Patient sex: F
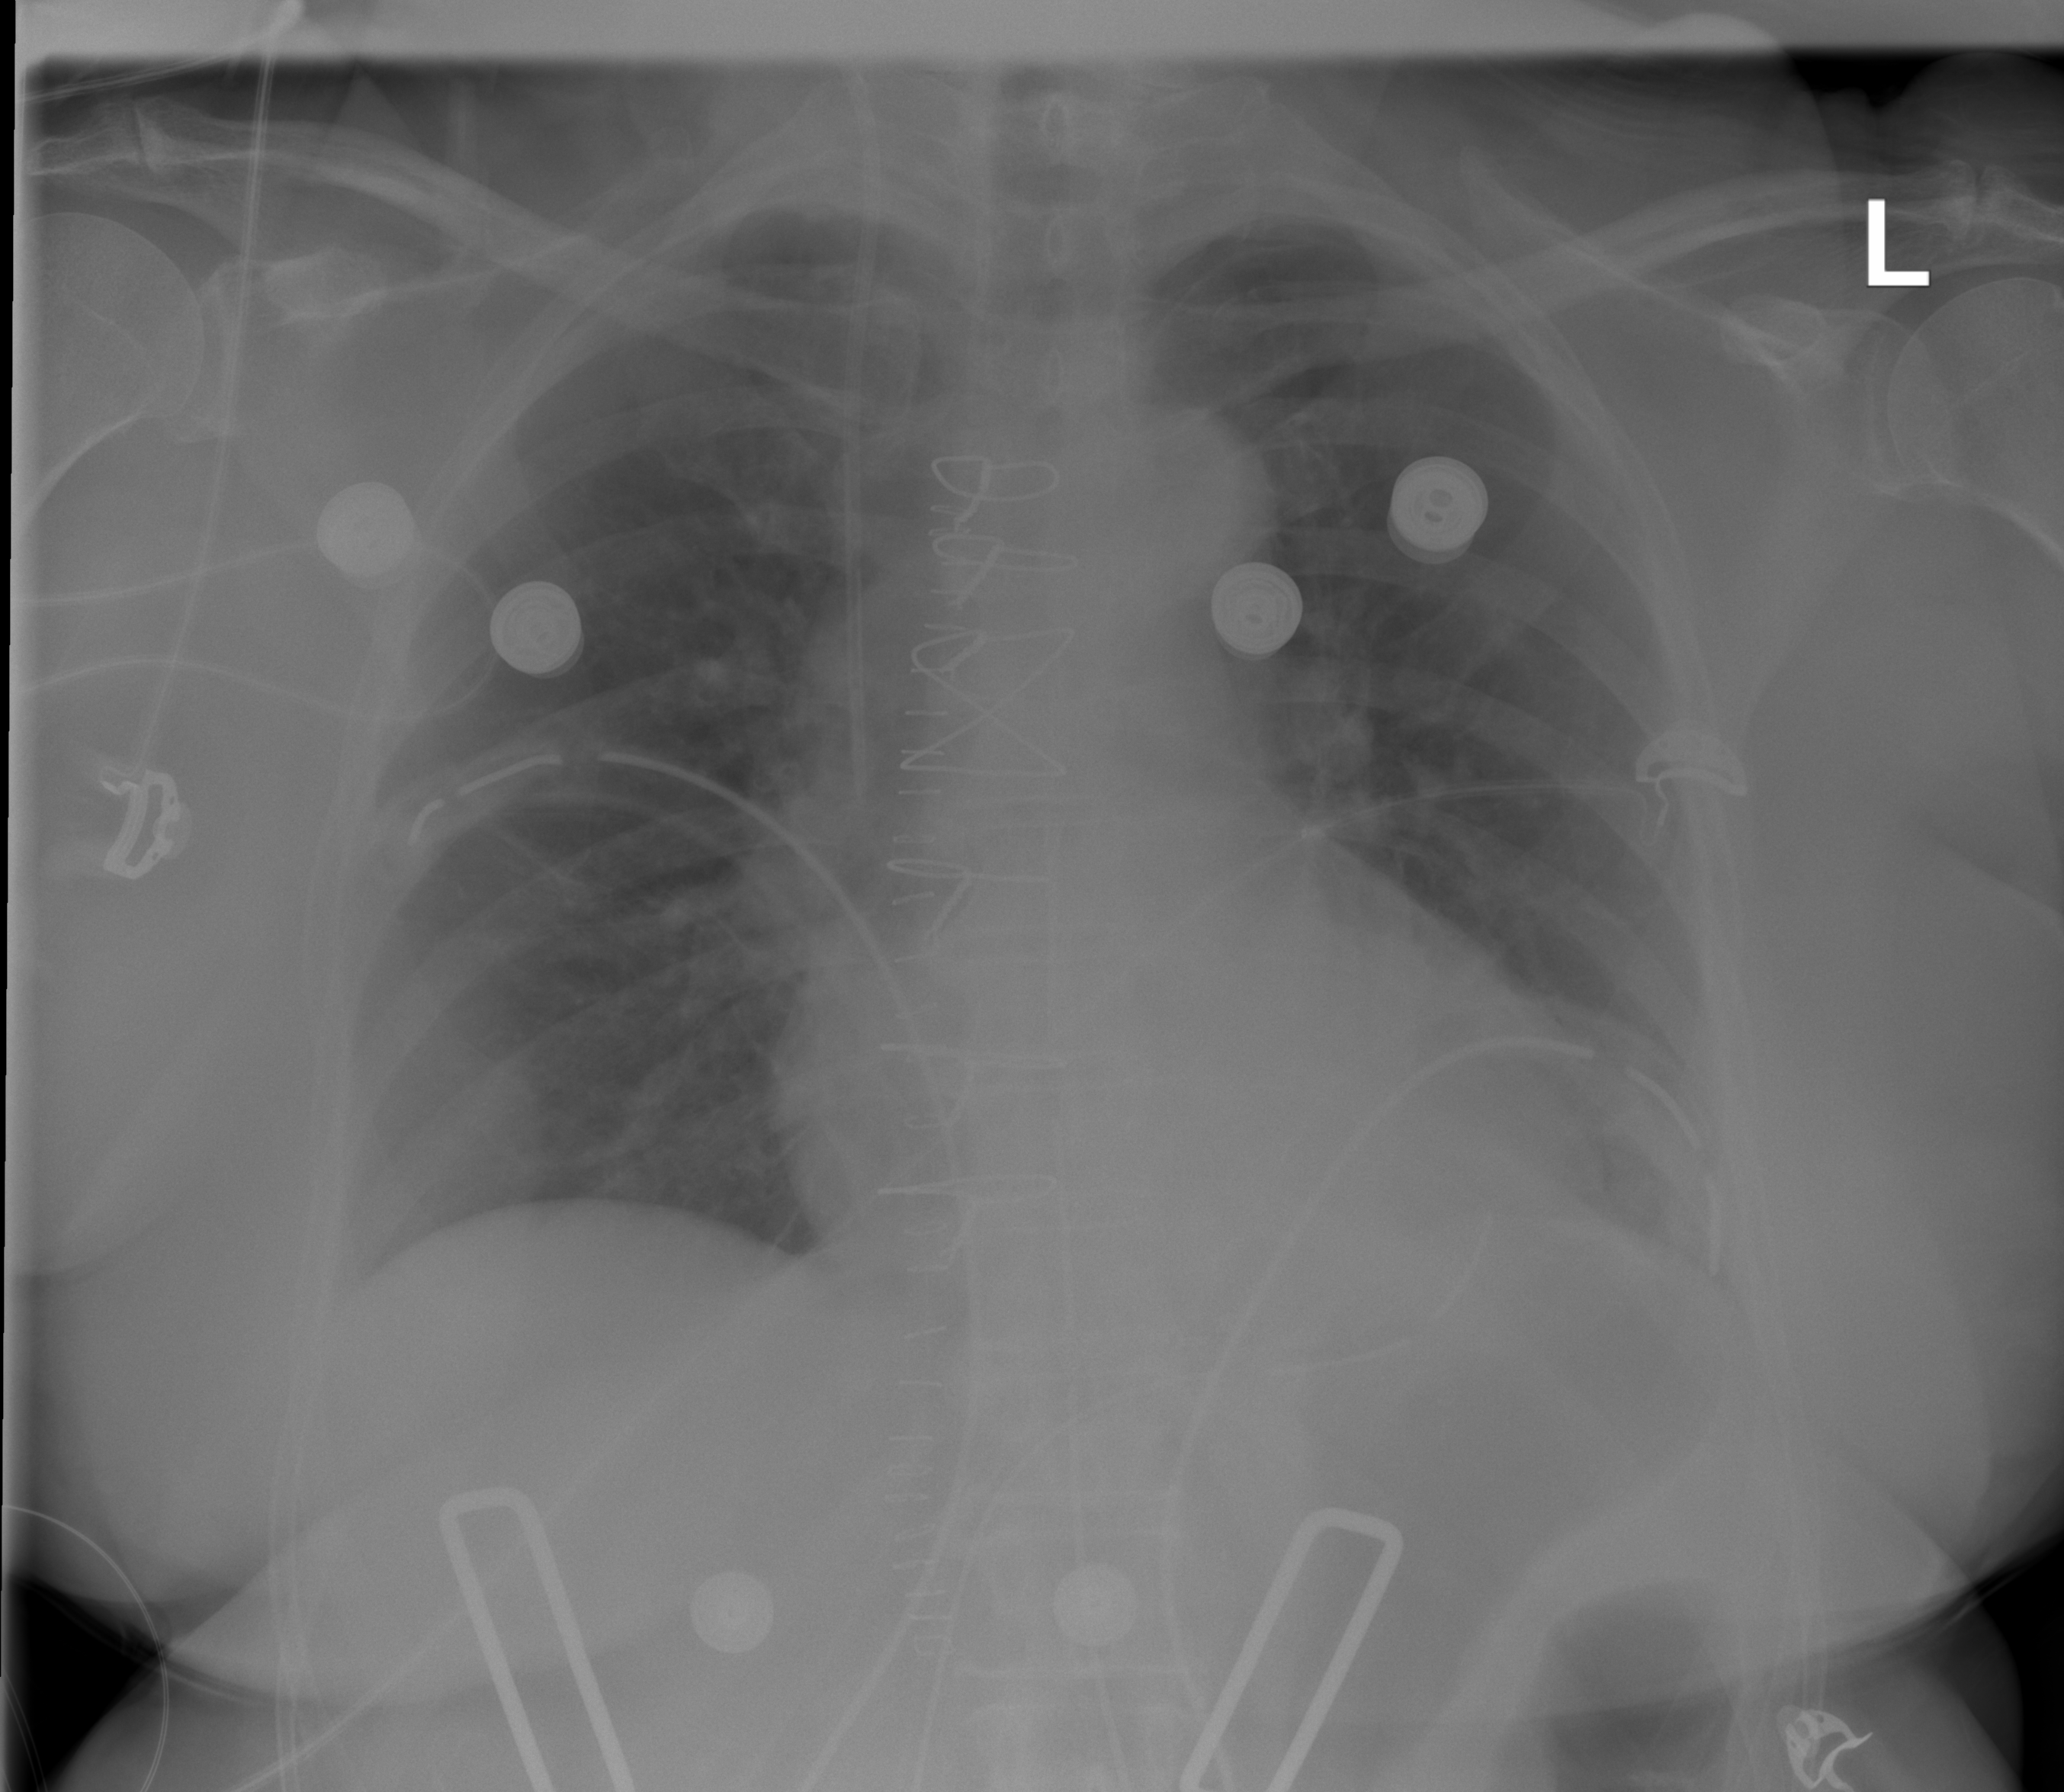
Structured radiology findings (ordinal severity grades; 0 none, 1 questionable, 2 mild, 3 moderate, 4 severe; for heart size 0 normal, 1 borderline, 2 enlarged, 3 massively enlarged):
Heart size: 0
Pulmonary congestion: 0
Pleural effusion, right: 0
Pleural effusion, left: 0
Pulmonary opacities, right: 0
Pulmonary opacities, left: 0
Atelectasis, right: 0
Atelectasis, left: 2